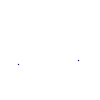
Particle: kaon